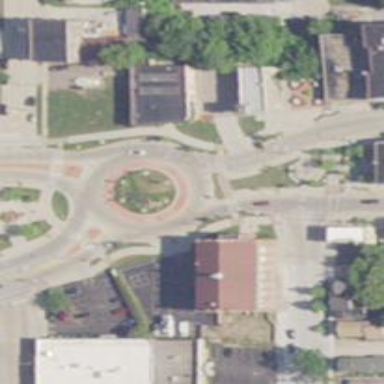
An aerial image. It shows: Primary highway intersecting roundabout.